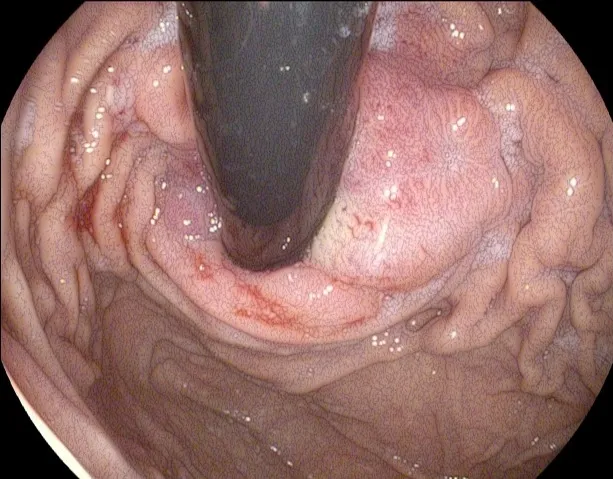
Image from esophagogastroduodenoscopy (EDG) performed on Patient 2 before she received therapy. . This image shows a tight, friable, fungating, malignant-appearing mass circumferentially involving the gastric cardia and gastroesophageal valve.
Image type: endoscopy (gi_endoscopy)